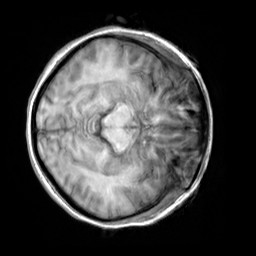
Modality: T1w
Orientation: axial
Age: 20
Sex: female
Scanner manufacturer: siemens
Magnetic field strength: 3 T
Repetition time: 2.3 s
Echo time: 0.00303 s